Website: macys
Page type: receipt
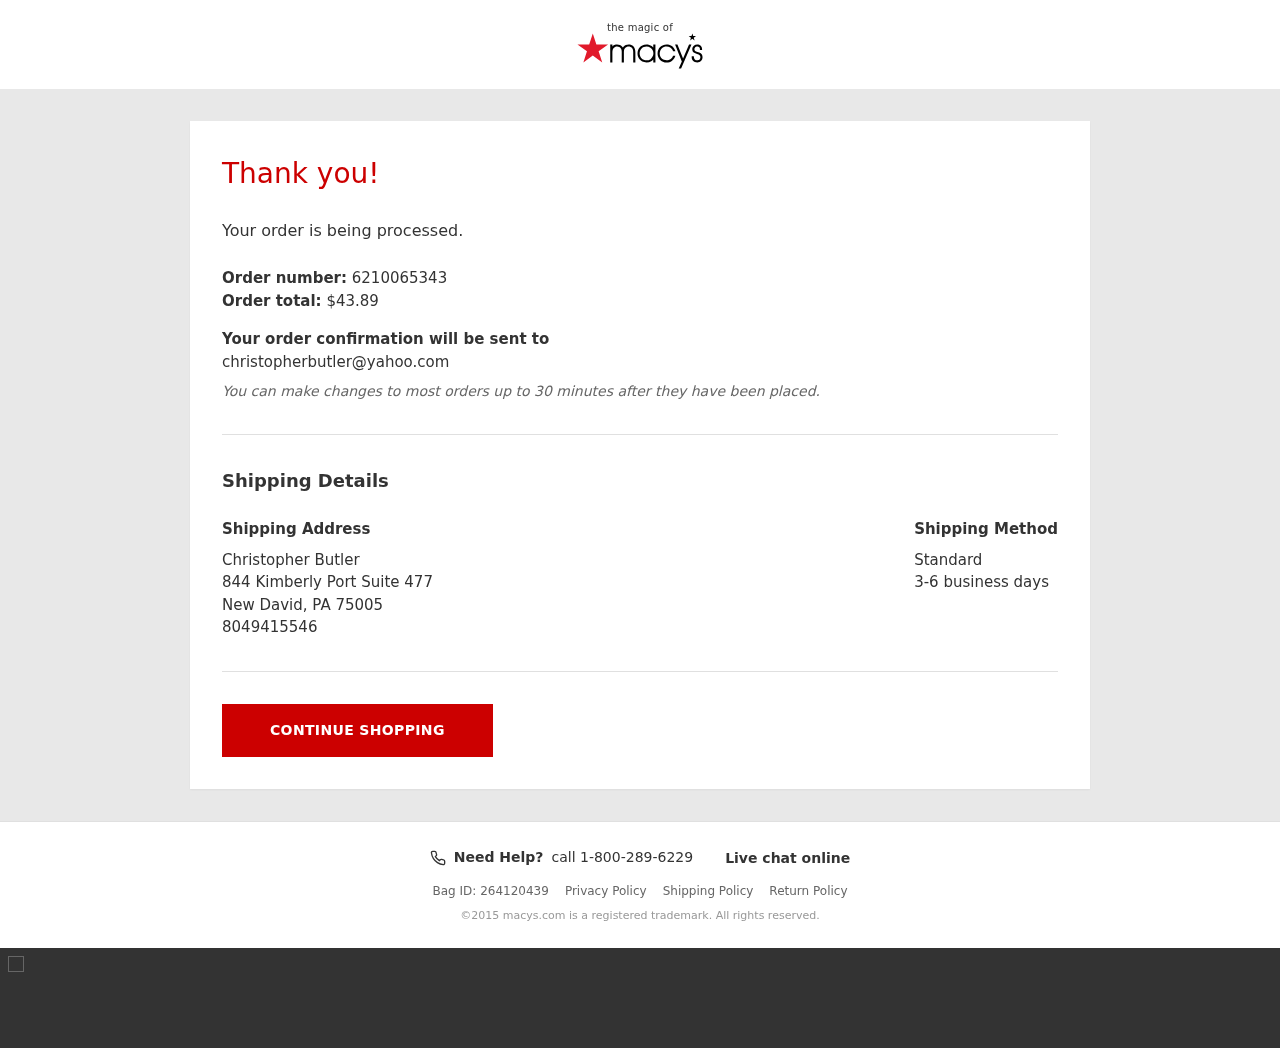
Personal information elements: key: PII_CITY_STATE_ZIP
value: New David, PA 75005
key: PII_EMAIL
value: christopherbutler@yahoo.com
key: PII_FULLNAME
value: Christopher Butler
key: PII_PHONE
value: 8049415546
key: PII_STREET
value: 844 Kimberly Port Suite 477
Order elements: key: ORDER_ID
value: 6210065343
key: ORDER_TOTAL
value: $43.89